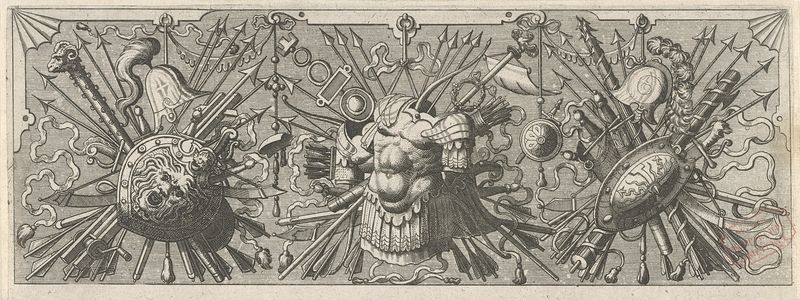
Titel: Panoplia. Fries met Romeinse wapens, bovenste deel
Künstler: Johannes of Lucas van Doetechum
Standort: Amsterdam
Institution: Rijksmuseum
Schlagwörter: grau, krieg, maske, waffen, helm, kranz, rüstung, helme, speere, schilde, torse, casque, flèche, arme, bouclier, guerre, flèches